Question: I'm running a native query using Hibernate JPA and returning a results list.
The results list I want to take and add into a map for future processing, however the returned map only contains the last item from the ResultList.
How can I have the results list add multiple entries in the map?
'''
Map<String,String> results = new HashMap<>();
Query query = em.createNativeQuery(select);
List<Object[]> resultSet = query.getResultList();
for(Object[] o : resultSet){
System.out.println(o[0] + " "+ o[1]); //this prints out the columns correctly
results.put((String)o[0],(String)o[1]); //but this only ever holds the last displayed column
}
'''
--Edit--
940 <PHONE>
940 <PHONE>
940 <PHONE>
940 <PHONE>
940 <PHONE>
940 <PHONE>
940 <PHONE>
940 <PHONE>
940 <PHONE>
940 <PHONE>
940 <PHONE>
940 <PHONE>
From the image below you can see that results size = 1, a sample of the result set showing objects, and the i counter (which I added to illustrate which iteration I'm on)

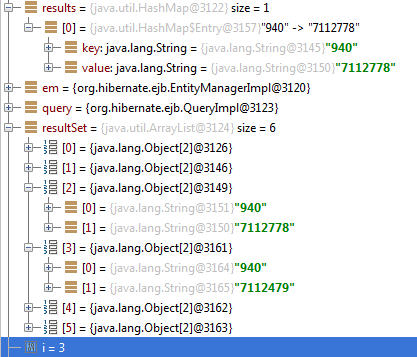
Answer: If 'o<URL> from the Google Collections library, which allows you to 'put' the same key multiple times, and 'get' returns a collection of values.